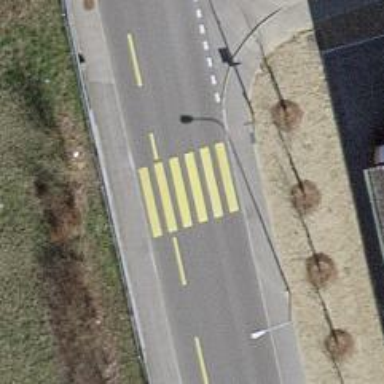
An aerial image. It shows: Marked crossing with zebra markings on the road.